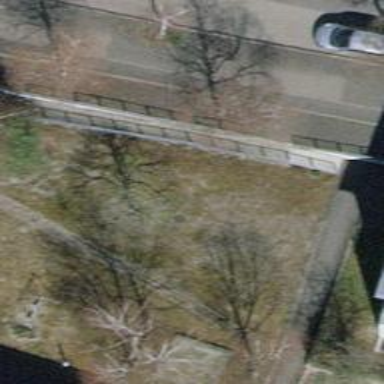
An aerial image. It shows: Single tag "natural: tree."